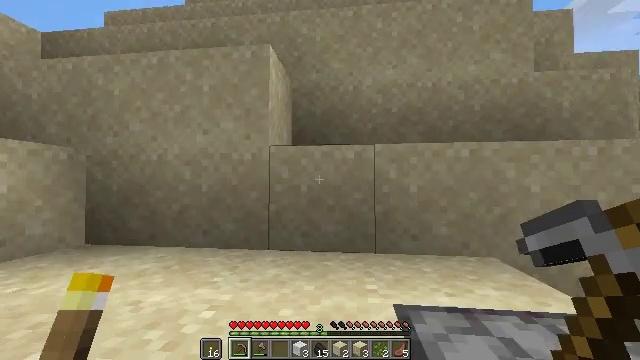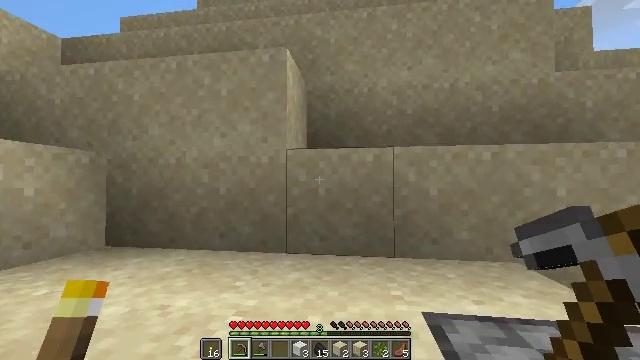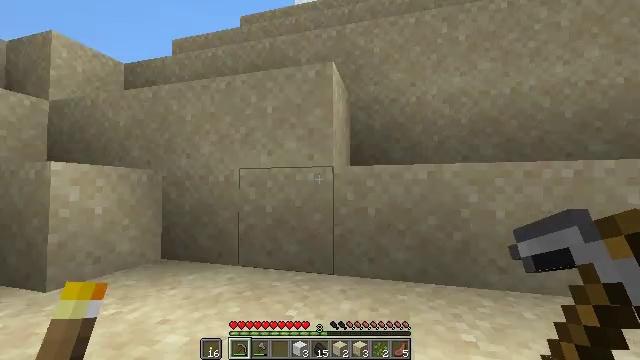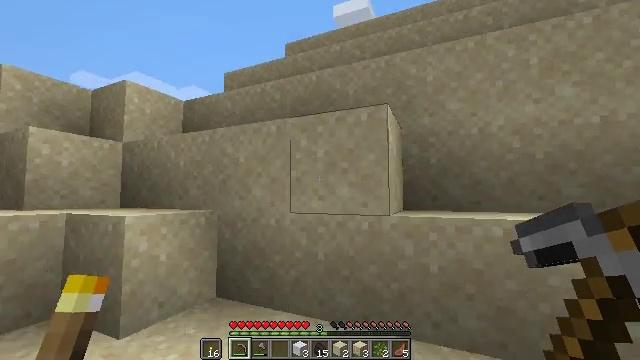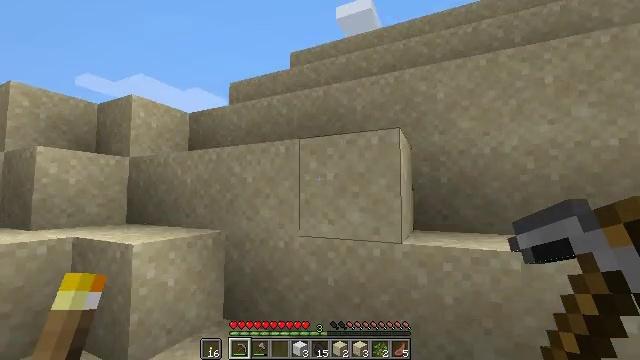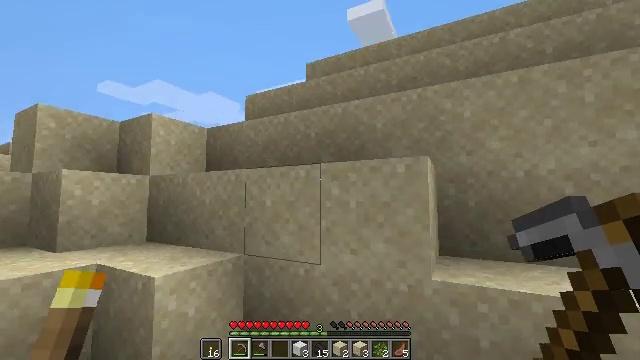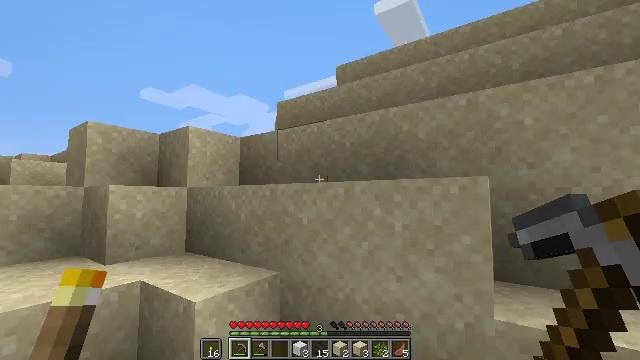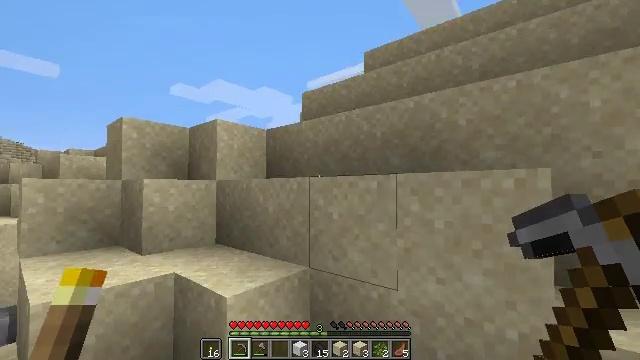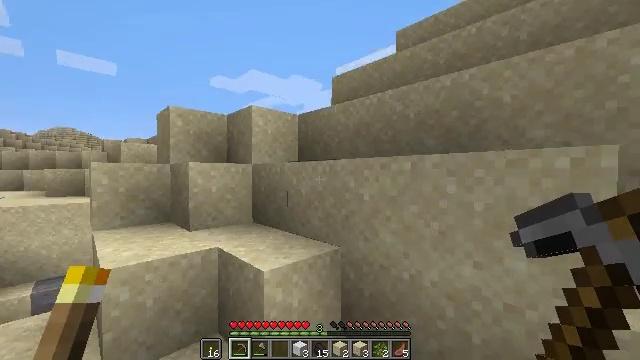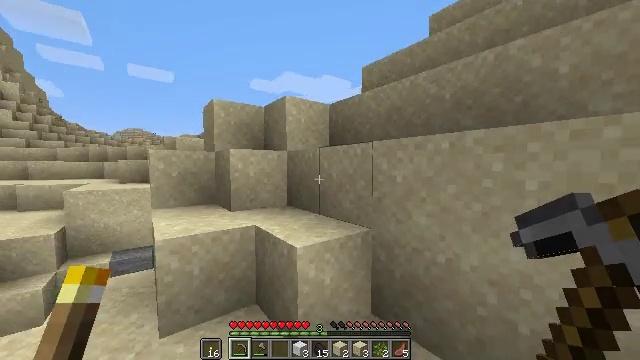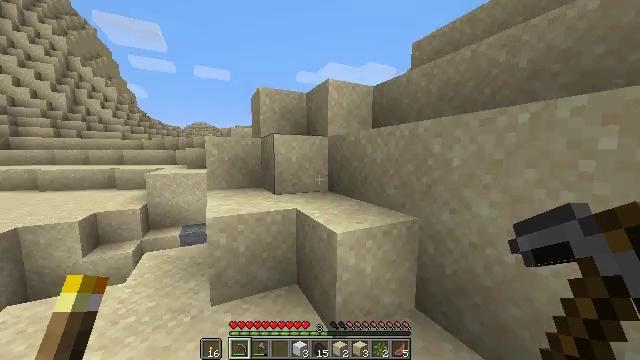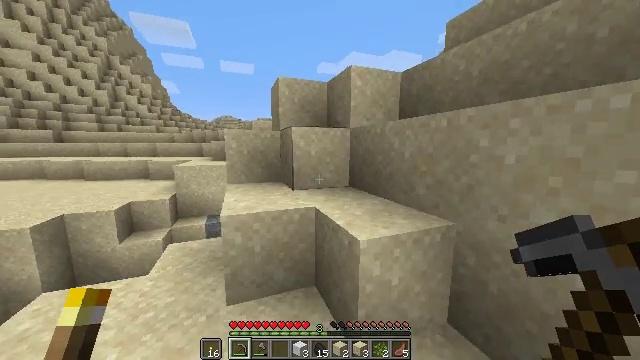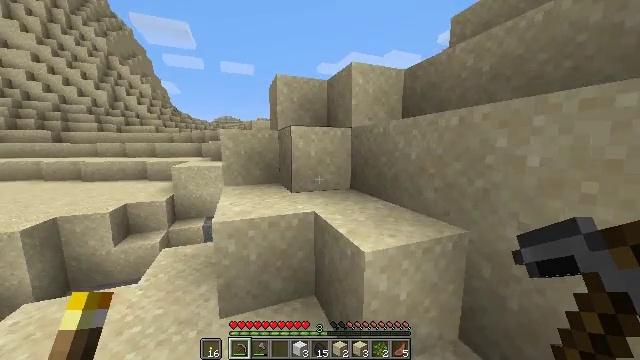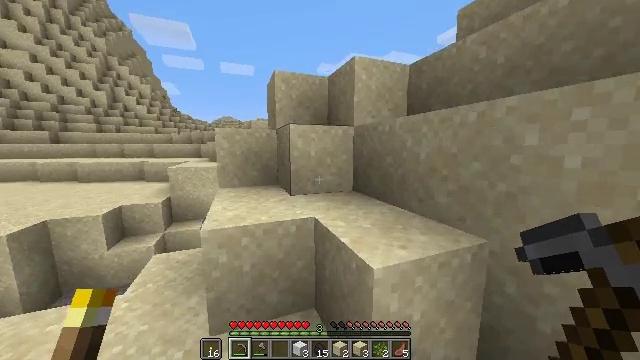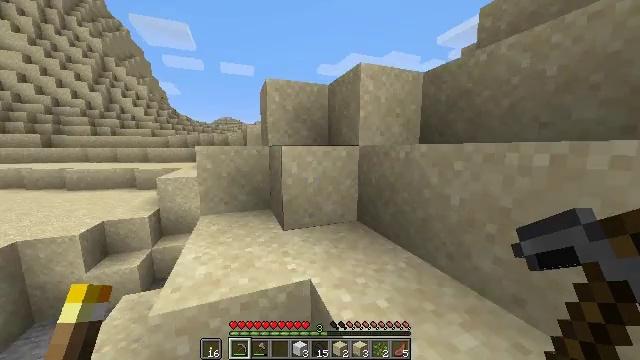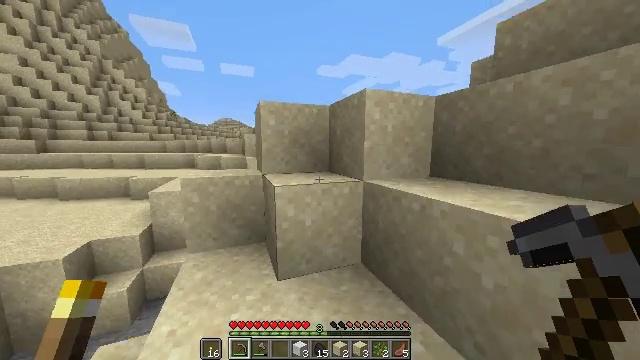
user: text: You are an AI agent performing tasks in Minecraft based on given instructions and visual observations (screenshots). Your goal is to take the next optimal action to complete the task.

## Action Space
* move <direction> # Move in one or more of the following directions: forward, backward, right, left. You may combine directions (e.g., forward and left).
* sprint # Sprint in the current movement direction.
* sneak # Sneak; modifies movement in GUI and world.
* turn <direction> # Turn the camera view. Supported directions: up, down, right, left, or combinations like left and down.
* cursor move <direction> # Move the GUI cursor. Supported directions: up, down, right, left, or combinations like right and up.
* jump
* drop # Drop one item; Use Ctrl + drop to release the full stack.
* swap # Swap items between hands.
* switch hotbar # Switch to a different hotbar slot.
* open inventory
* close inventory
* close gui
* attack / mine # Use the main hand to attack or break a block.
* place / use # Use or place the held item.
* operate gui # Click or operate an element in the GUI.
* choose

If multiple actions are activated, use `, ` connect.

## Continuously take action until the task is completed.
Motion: motion action
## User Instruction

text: Left click to mine the dead bush.
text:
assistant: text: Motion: move forward and move left, turn left
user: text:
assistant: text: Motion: move forward and move left, turn left, jump
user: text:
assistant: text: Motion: move forward and move left, turn left and up, jump
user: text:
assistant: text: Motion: move forward, jump
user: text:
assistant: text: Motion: move forward, turn left, jump
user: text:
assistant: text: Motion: move forward, turn left
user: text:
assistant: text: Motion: move forward, sprint, turn left and down
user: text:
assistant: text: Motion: move forward, sprint, turn left and down
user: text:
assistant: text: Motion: move forward, sprint, turn left and down
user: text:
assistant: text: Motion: move forward, sprint, turn left and down
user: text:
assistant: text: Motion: move forward, sprint, turn left and down
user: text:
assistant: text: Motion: move forward, sprint
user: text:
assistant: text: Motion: move forward, sprint
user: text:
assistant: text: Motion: move forward, sprint, jump
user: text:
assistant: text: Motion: move forward, sprint, jump
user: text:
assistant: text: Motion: move forward, sprint, jump
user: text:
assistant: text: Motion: move forward, sprint, jump
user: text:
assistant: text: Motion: move forward, sprint
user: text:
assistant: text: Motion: move forward, sprint, jump
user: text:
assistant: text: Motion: move forward, sprint, jump
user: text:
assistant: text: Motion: move forward, sprint, jump
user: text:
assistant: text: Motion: move forward, sprint, jump
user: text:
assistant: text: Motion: move forward, sprint, jump
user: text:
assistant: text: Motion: move forward, sprint, jump
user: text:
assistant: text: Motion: move forward, sprint, jump
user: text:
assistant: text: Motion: move forward, sprint, turn right, jump
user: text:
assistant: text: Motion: move forward, sprint, turn right, jump
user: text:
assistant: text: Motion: move forward, sprint, turn right and up, jump
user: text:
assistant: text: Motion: move forward, sprint, turn right and up, jump
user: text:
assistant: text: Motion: move forward, sprint, jump